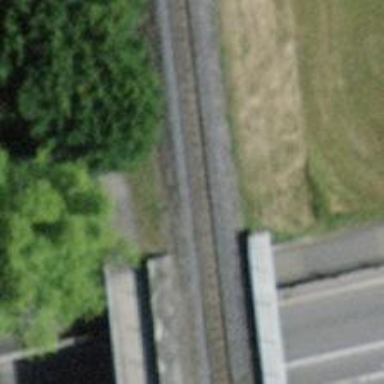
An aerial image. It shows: Narrow-gauge railway with single track. The railway is electrified with contact line.